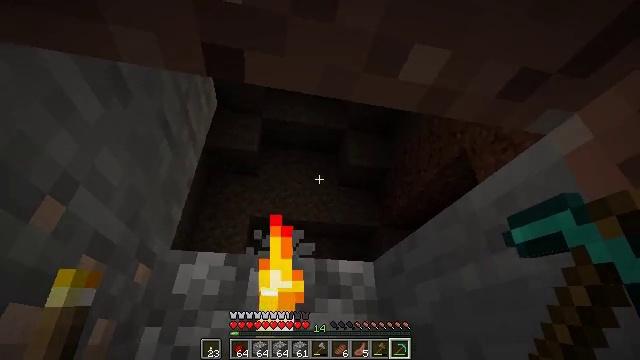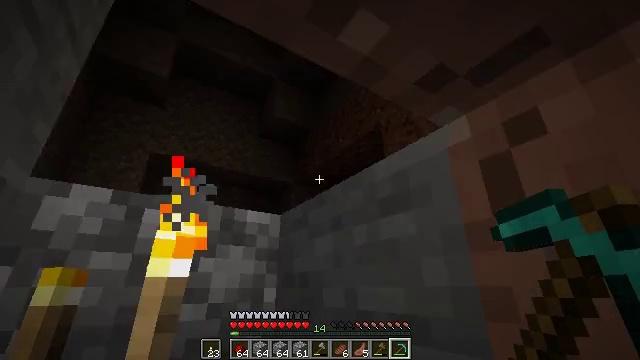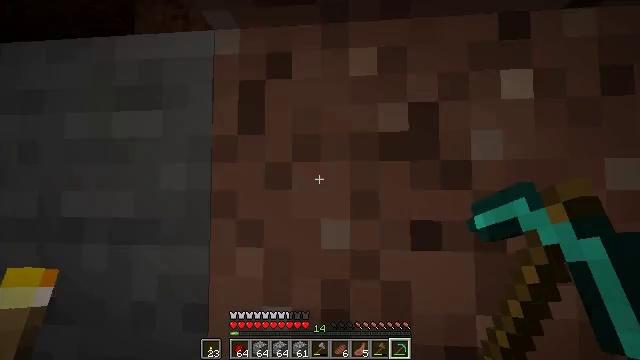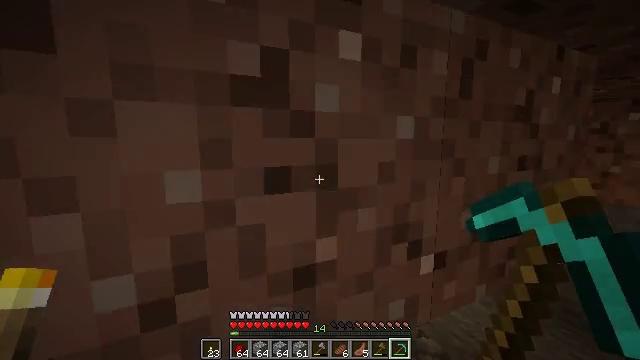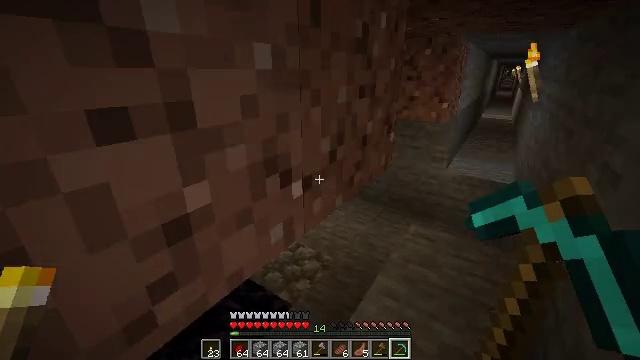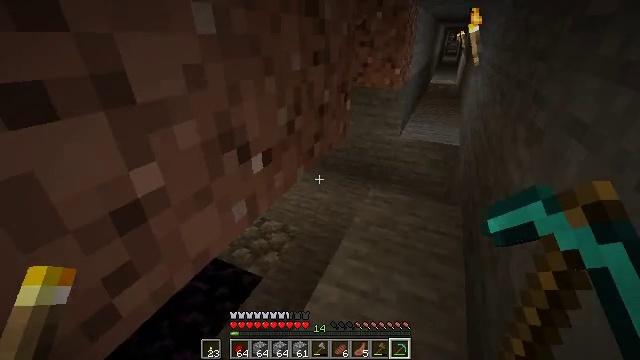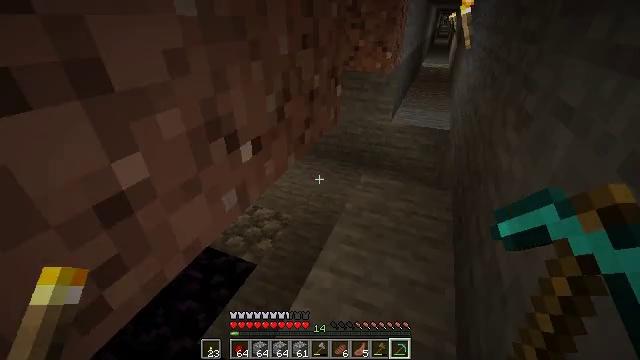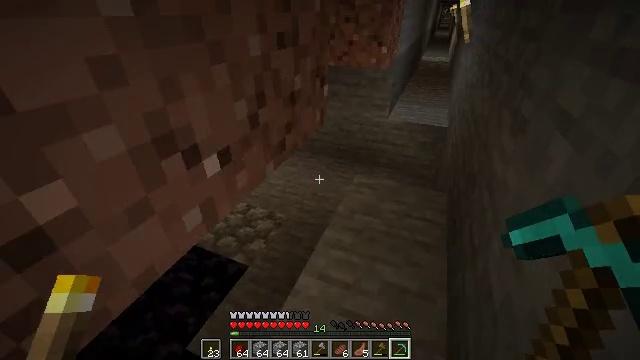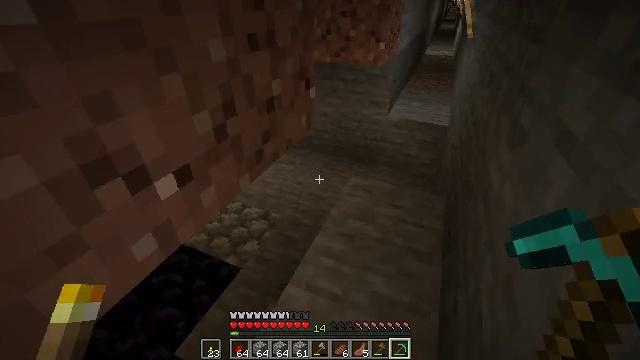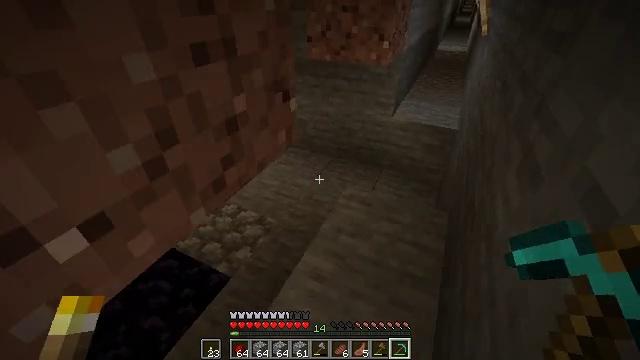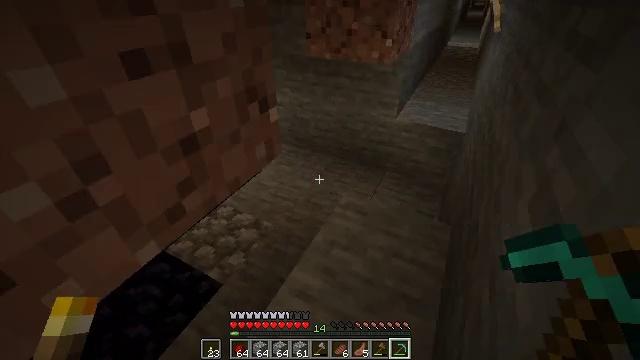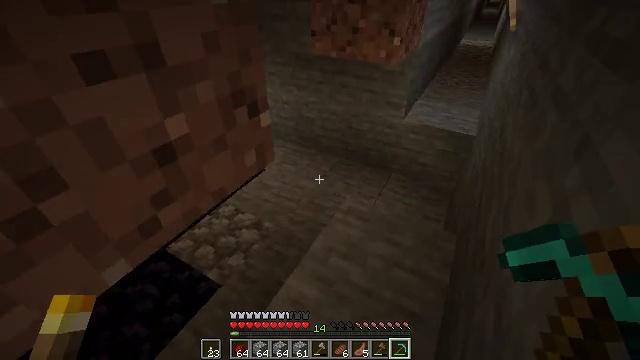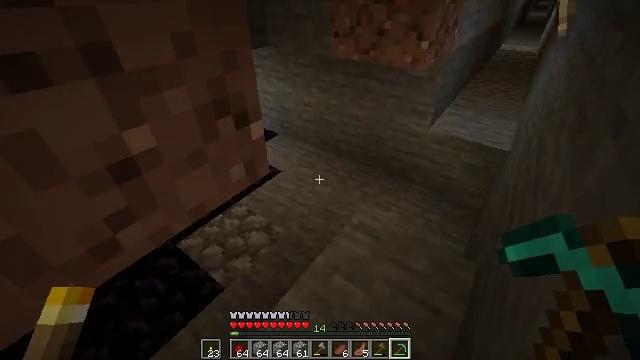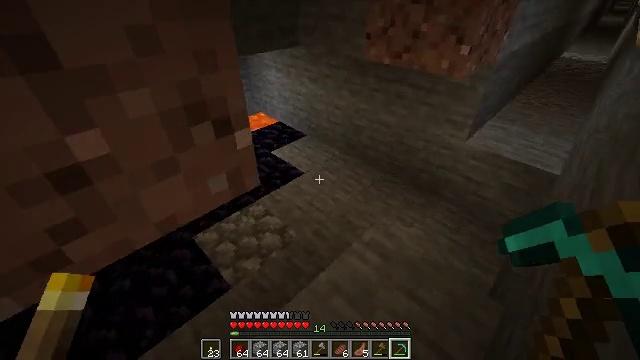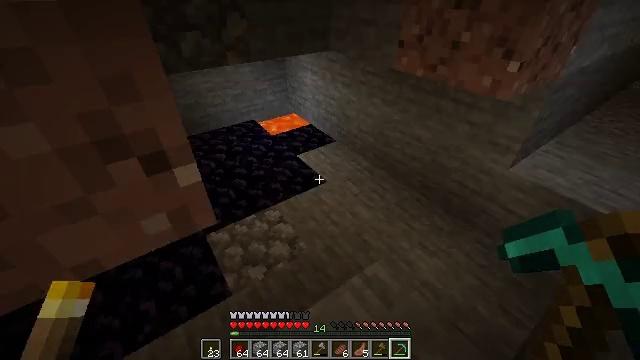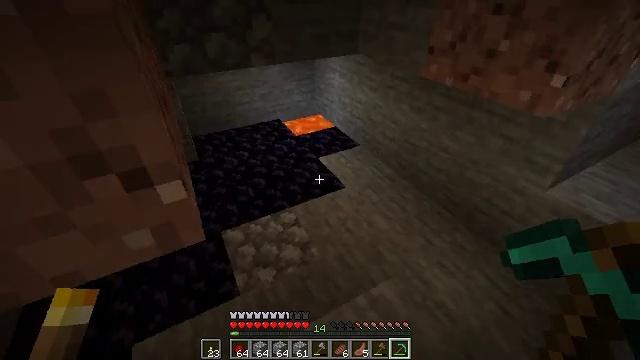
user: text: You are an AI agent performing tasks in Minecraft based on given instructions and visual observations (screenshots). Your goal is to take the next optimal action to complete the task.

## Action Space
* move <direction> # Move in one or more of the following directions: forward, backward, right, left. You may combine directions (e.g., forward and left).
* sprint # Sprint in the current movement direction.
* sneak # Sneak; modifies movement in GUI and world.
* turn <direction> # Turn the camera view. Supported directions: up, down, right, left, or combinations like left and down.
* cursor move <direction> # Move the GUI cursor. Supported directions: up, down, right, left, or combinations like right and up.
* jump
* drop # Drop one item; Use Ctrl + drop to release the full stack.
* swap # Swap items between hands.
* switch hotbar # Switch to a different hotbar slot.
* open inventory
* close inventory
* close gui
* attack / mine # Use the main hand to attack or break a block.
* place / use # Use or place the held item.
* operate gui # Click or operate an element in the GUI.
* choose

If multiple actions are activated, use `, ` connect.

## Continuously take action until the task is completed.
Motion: motion action
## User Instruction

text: Harvest obsidian for portal building.
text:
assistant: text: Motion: turn right and down
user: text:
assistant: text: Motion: turn right and down
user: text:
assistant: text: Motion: turn right and down
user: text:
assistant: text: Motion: turn right and down
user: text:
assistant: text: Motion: turn right and down
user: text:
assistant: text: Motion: move forward and move right, turn right and down
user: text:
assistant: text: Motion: move forward and move right, turn down
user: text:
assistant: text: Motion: move forward and move right, turn down
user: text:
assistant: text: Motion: move forward and move right, turn left and down
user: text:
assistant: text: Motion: move forward and move right, turn left and down
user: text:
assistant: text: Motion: move forward and move right, turn left
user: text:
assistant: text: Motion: move forward and move right, turn left
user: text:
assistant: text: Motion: move forward and move right, turn left
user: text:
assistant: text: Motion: move forward and move right, turn left
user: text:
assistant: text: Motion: move forward and move right, turn left
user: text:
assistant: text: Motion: move forward and move right, turn left
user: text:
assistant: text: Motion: move forward and move right, turn left and up
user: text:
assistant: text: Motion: move forward and move right, turn left
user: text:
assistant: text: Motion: move forward and move right, turn left
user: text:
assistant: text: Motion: move forward and move right, turn left
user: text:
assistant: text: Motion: move forward and move right, turn left and up
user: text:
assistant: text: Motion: move forward and move right, turn left and up
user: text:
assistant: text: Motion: move forward and move right, turn left and up
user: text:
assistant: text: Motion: turn left
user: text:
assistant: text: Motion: turn left
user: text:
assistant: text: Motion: turn left
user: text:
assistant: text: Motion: turn left
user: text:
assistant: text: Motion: turn left
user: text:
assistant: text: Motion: sneak, turn left
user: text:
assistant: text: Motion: sneak, turn left